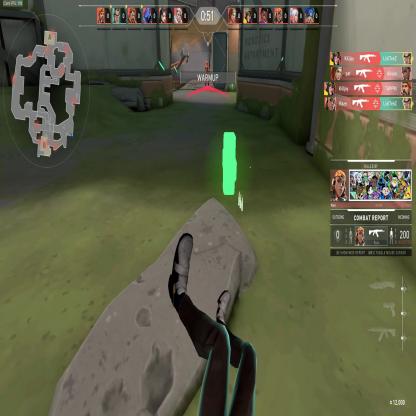
Label: enemy